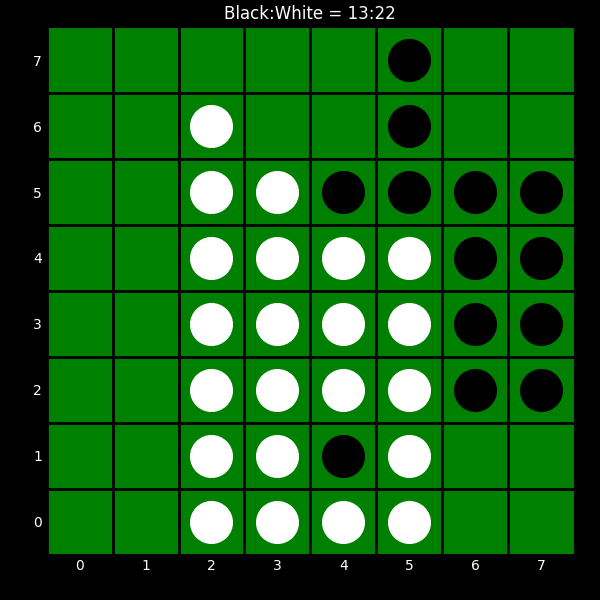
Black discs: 13
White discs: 22